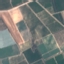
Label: PermanentCrop